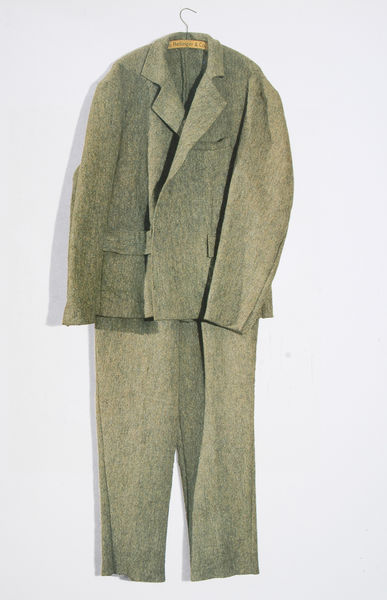
Titel: Filzanzug
Künstler: Joseph Beuys
Standort: Neapel
Institution: Privatsammlung
Schlagwörter: mann, grau, anzug, kostüm, collar, empty, formal, gray, grey, modern, sleeve, german, germany, costume, male, suit, fabric, jacket, sculpture, clothes, pants, pocket, wool, joseph, trousers, avant-garde, beuys, bueys, chest pocket, clothing, conceptual, conceptual art, fashion, felt, felt suit, flanel, flannel, found object, hanger, hanging, jasper johns, johns, joseph beuy, joseph beuys, lapel, lapels], masculine, mens wear, on white, pant, ready made, single-breasted, three dimensional, tweed, white texture material, worker, wrap around